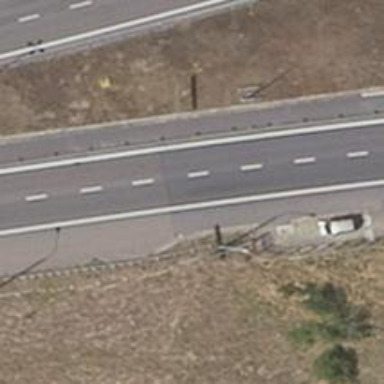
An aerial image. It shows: Asphalt road designated as trunk highway.